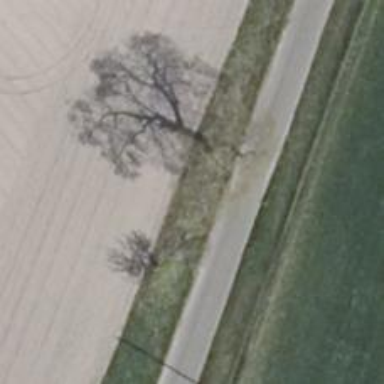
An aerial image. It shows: Row of deciduous broadleaved trees.